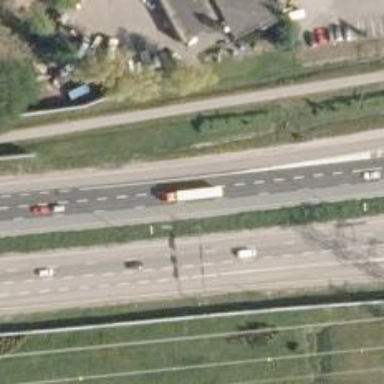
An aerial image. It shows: Trunk link road with asphalt surface.